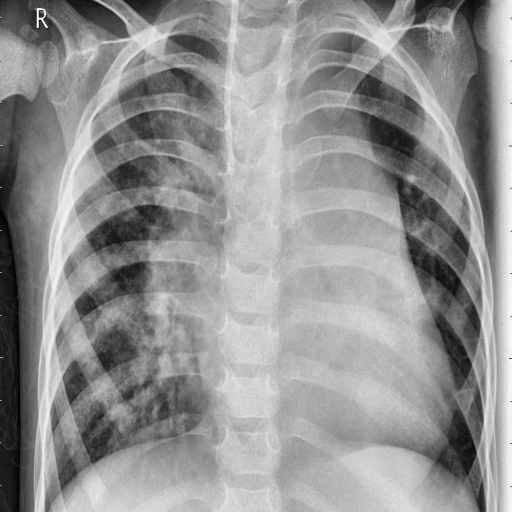
Finding: PNEUMONIA